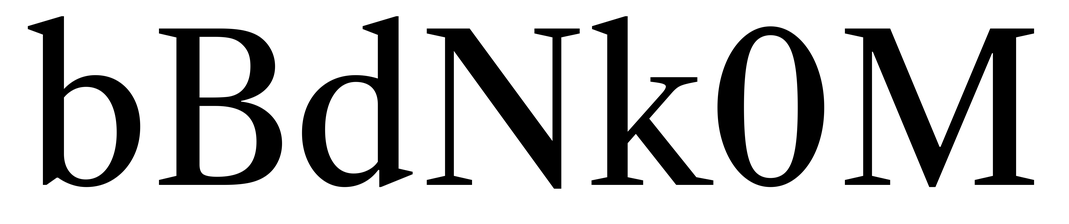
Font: LibreCaslonText_Regular